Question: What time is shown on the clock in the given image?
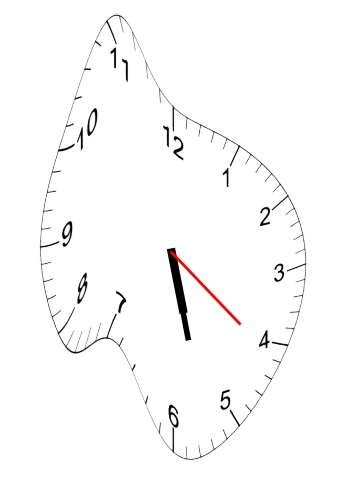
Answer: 05:27:21